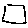
Label: square